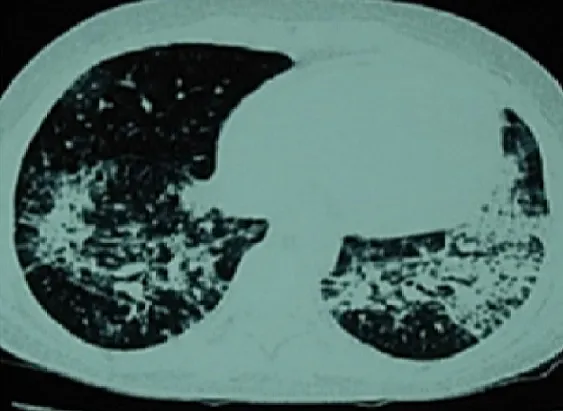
High resolution computerized tomography (HRCT) image of the patient.
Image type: radiology (ct)